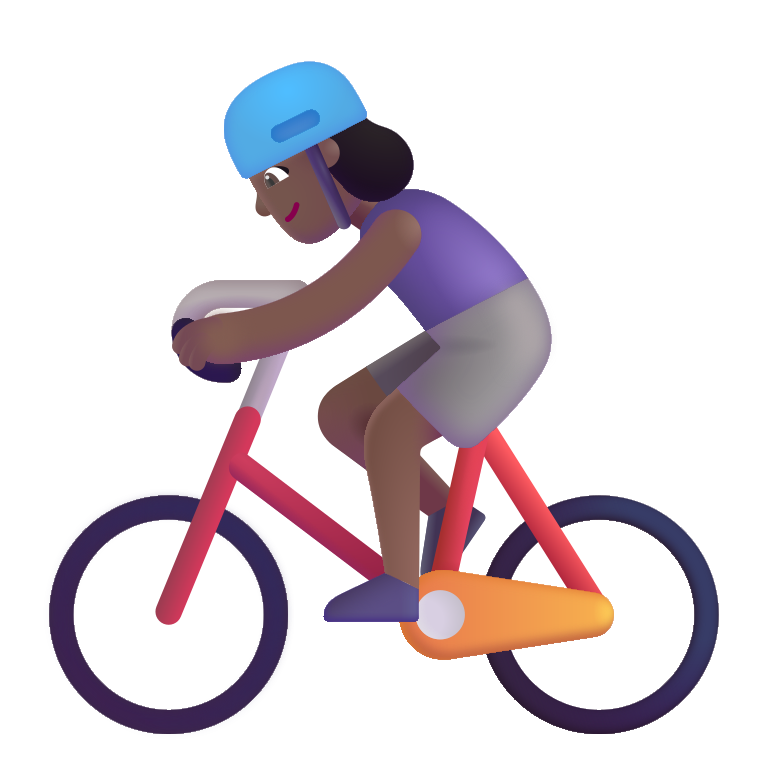
woman biking color  dark